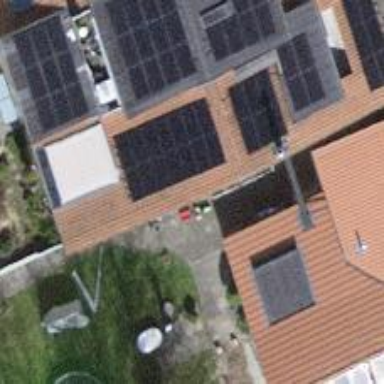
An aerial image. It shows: Solar photovoltaic panel generator.